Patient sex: M
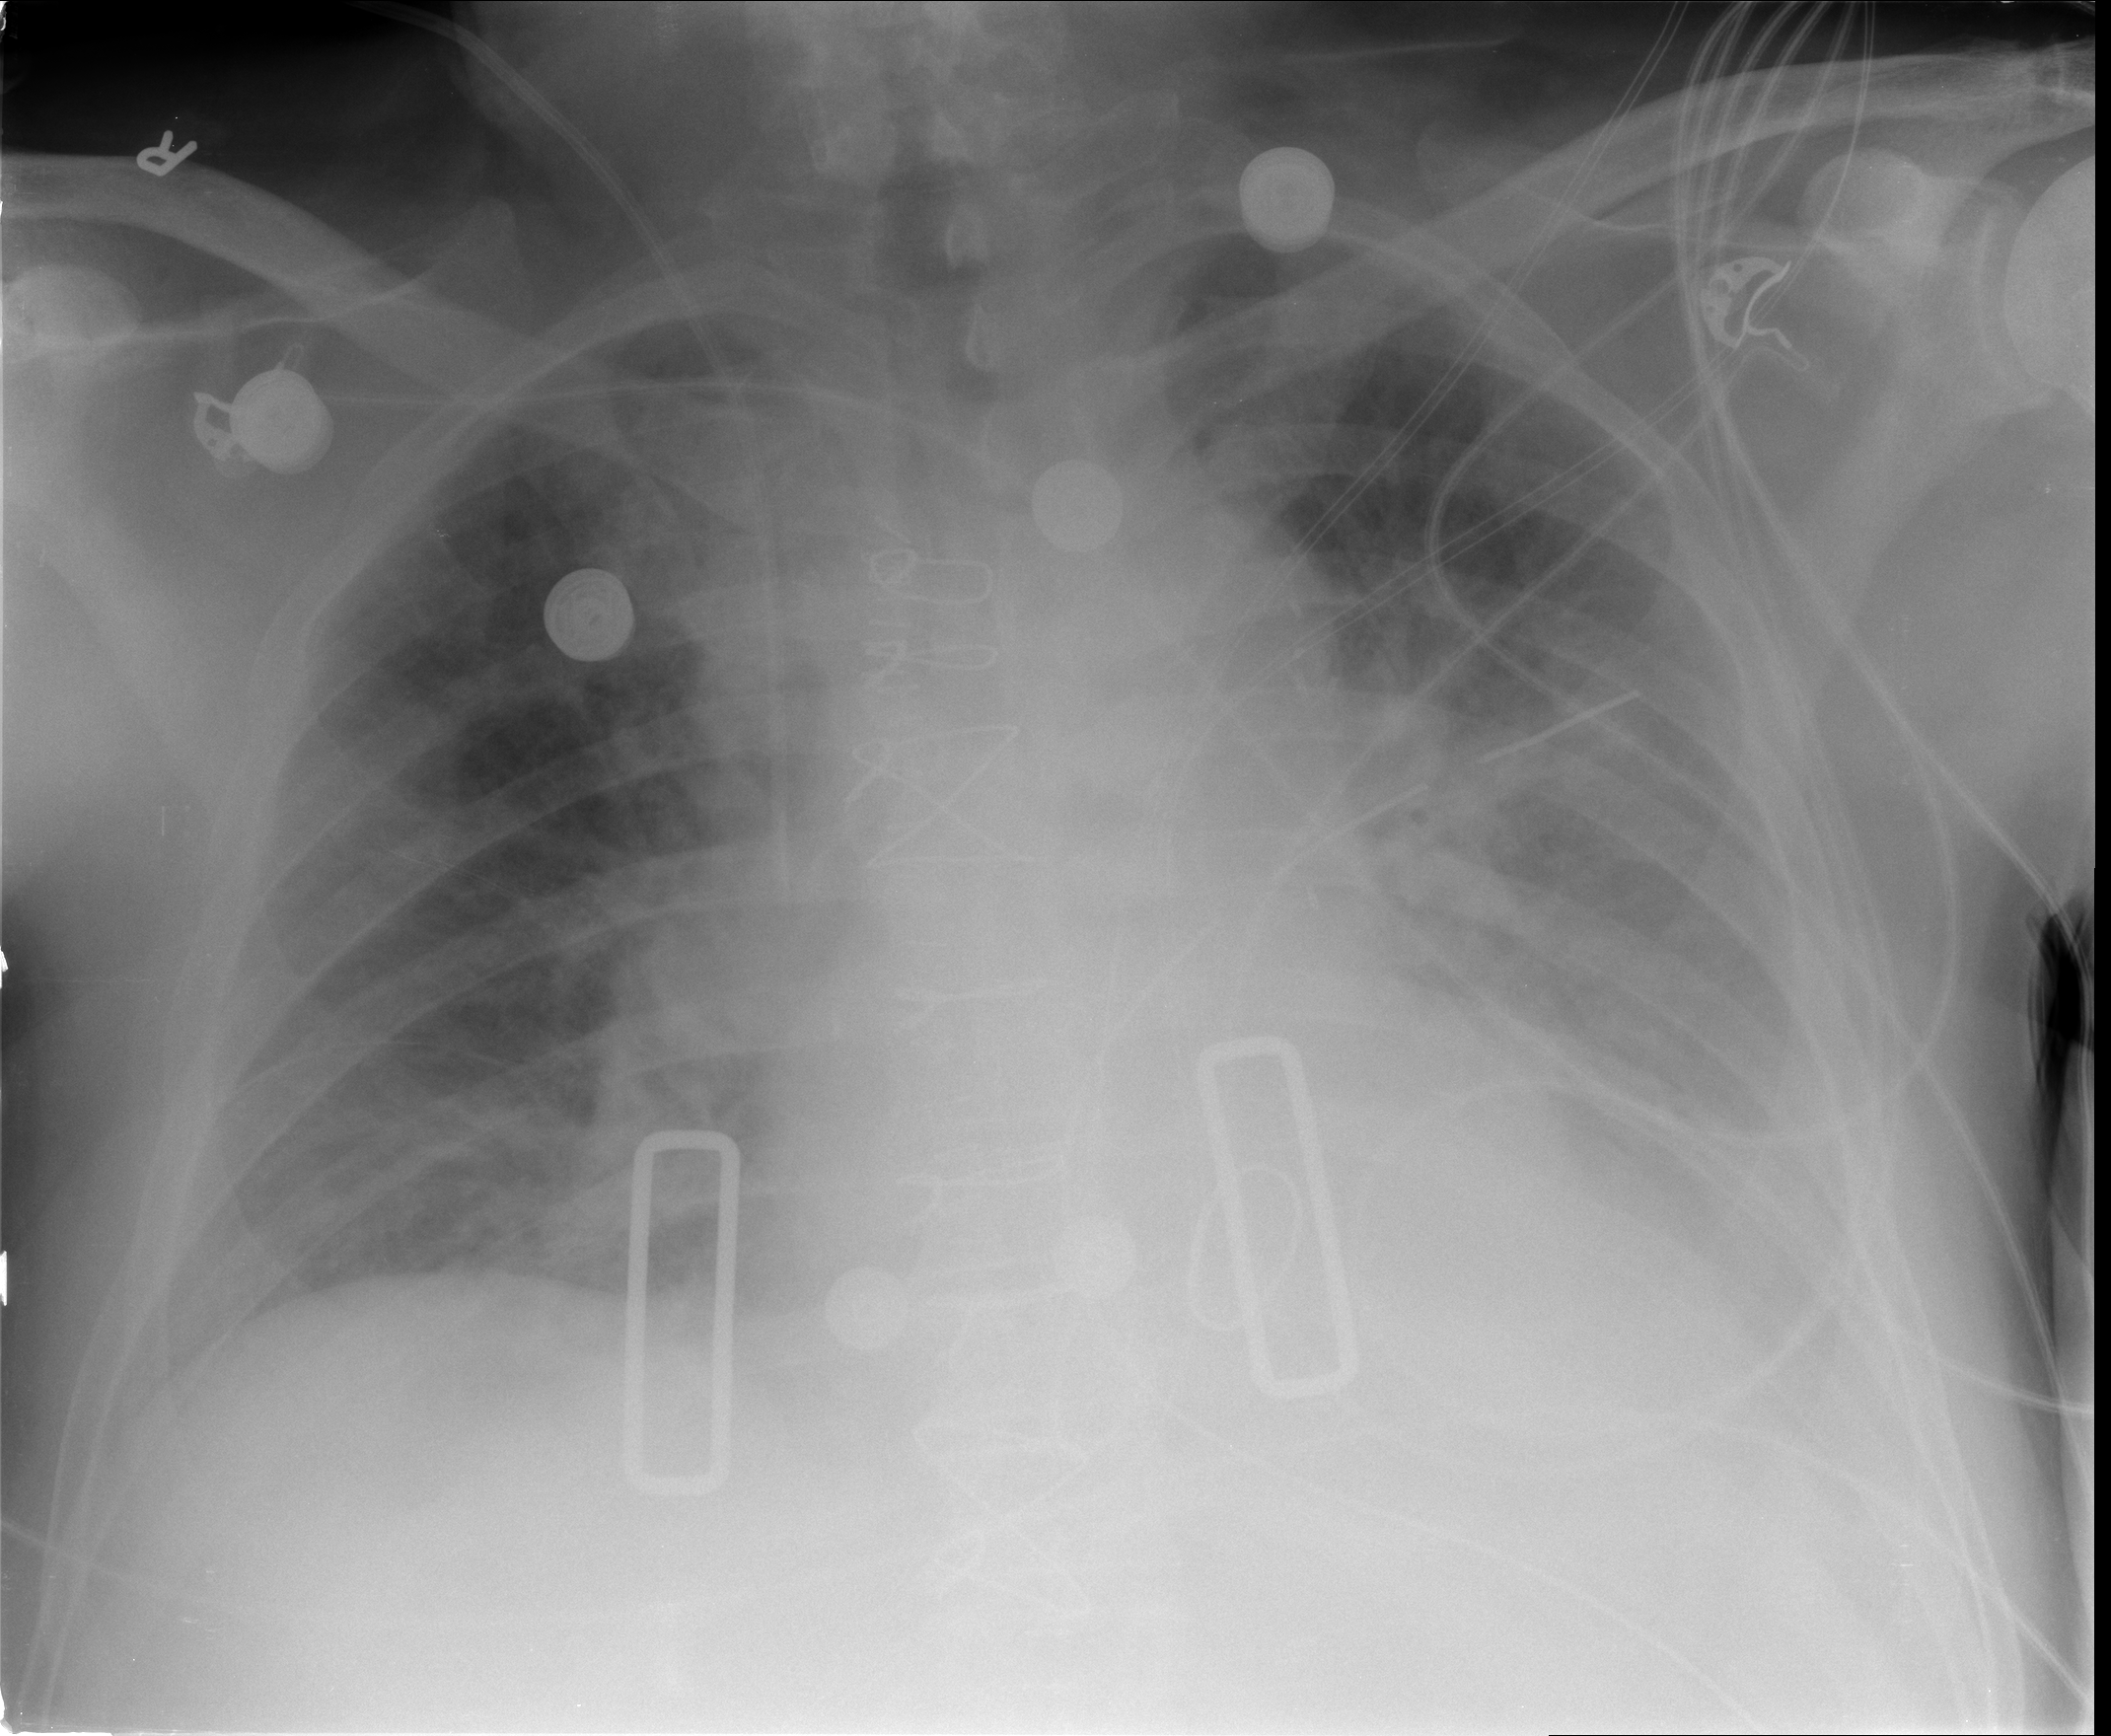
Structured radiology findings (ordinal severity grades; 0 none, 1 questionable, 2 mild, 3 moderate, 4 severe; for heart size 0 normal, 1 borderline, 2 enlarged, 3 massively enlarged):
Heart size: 1
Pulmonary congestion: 2
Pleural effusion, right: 1
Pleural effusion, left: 2
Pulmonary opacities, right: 0
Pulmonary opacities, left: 0
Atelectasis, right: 0
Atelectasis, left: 2